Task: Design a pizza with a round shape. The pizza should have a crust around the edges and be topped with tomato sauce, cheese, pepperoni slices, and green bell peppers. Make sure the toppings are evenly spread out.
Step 489:
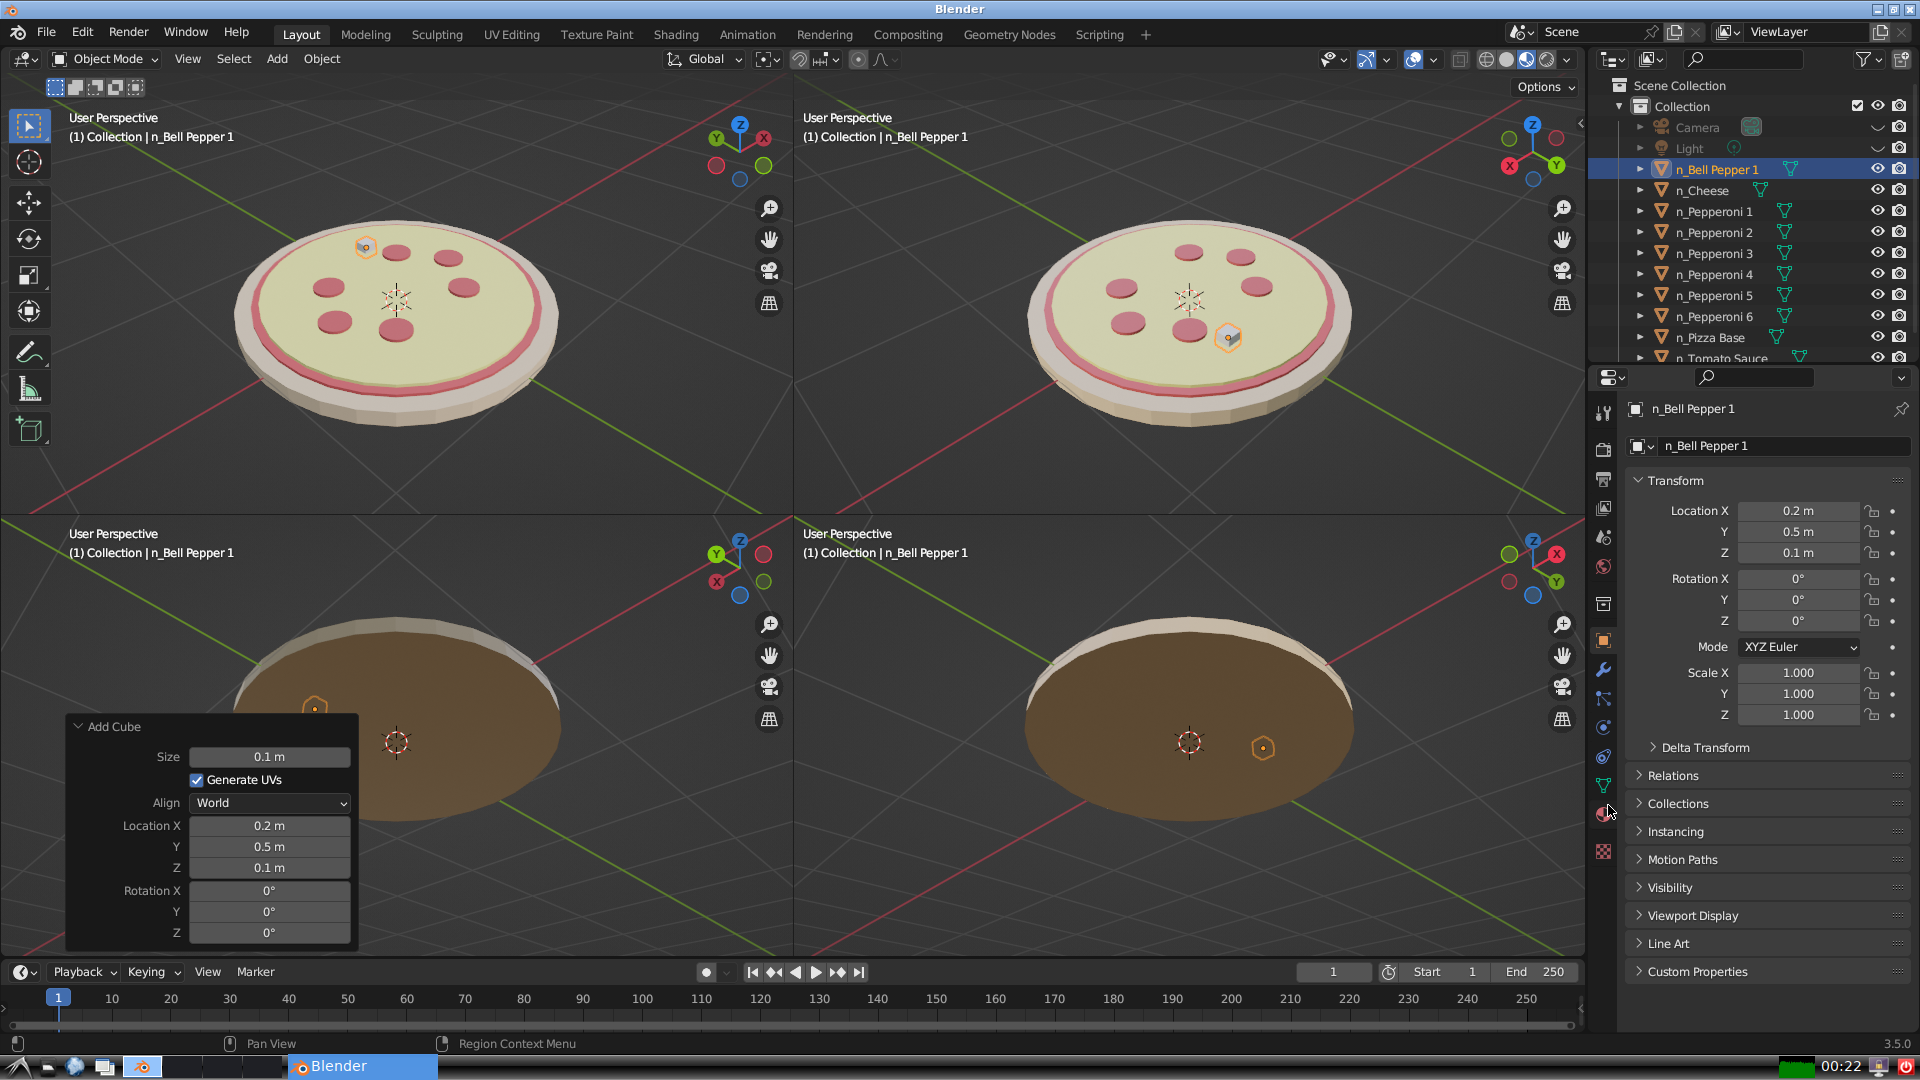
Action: click: no